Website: home-depot
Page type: account-selection
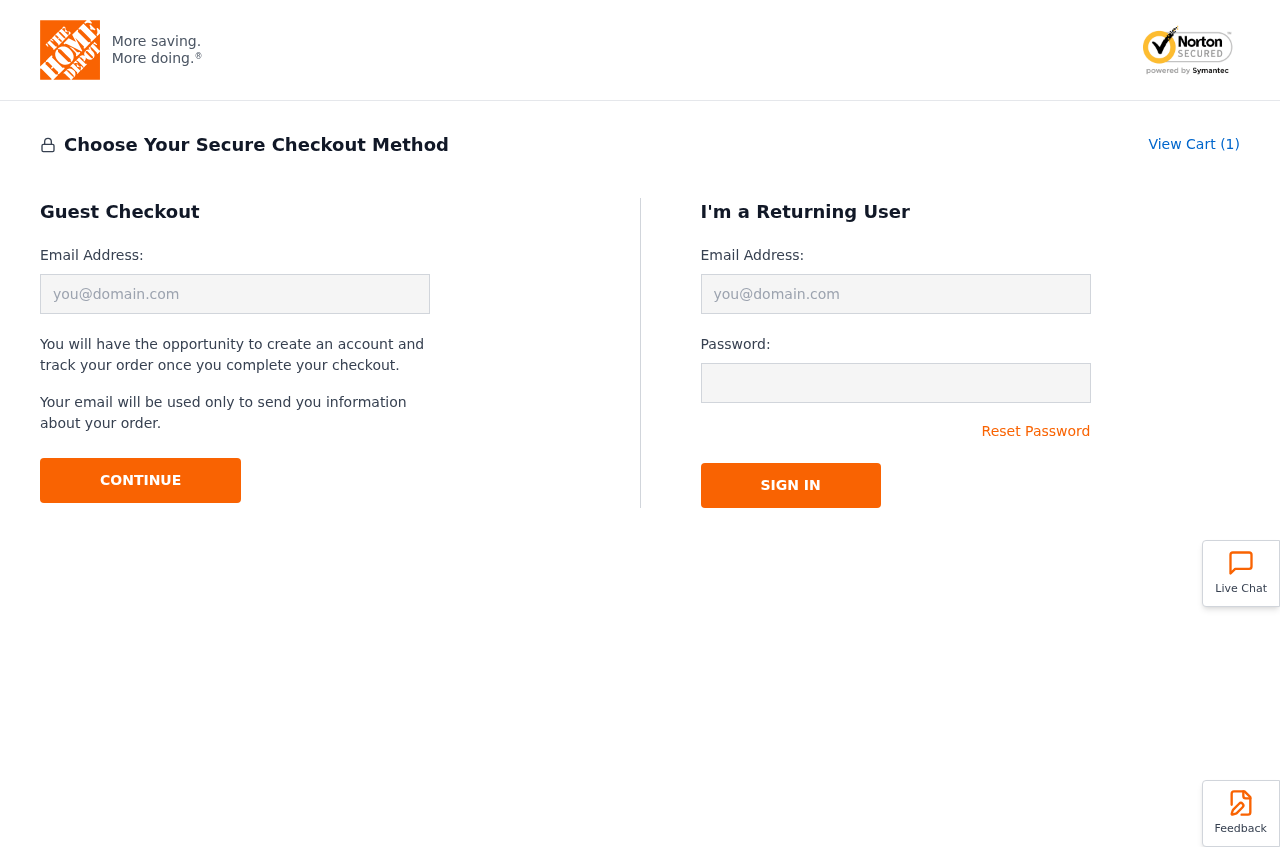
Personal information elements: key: PII_EMAIL
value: damongonzales@gmail.com
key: PII_LOGIN_USERNAME
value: damon.gonzales
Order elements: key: ORDER_NUM_ITEMS
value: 1